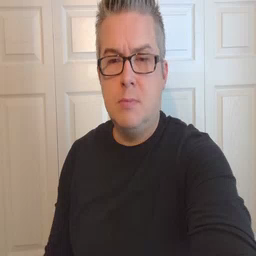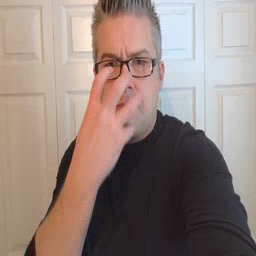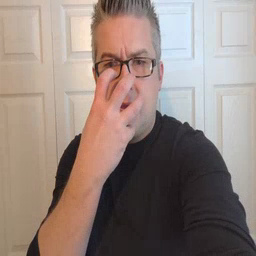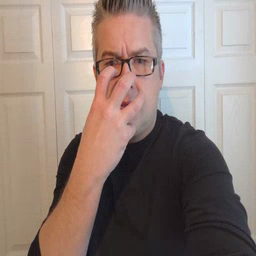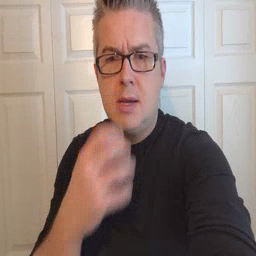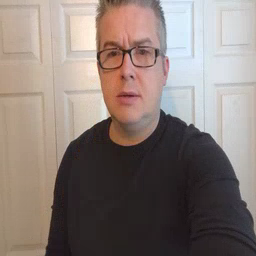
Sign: mad